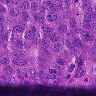
Metastatic tissue present: yes